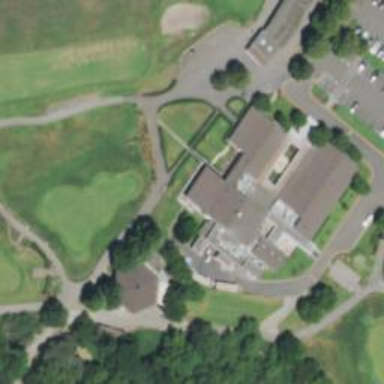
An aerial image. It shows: Footway on the golf path at Eagle Vines Golf Course.